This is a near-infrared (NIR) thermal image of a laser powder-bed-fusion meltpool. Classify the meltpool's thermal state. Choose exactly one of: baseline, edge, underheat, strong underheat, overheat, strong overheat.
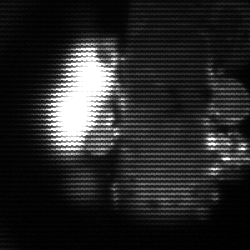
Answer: strong underheat